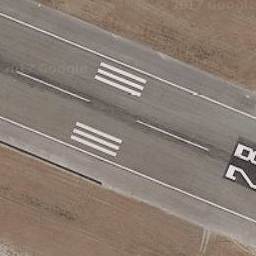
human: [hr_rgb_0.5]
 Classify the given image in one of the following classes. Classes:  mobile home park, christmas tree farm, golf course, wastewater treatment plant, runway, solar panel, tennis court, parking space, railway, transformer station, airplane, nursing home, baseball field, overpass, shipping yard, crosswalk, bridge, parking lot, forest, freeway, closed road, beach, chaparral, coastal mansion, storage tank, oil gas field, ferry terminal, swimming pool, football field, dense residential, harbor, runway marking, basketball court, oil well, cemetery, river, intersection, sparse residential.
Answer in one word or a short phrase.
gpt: runway